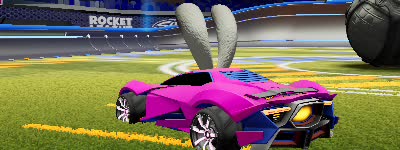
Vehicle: werewolf